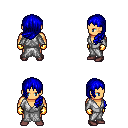
a pixel art fantasy rpg character, male body template, human, tanned skin, white robe, magenta pants, blue left-swept hairstyle, gold gloves, maroon shoes, four views (front, back, left, right), 2x2 character sprite sheet, small pixel art, hard edges, no anti-aliasing